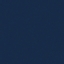
Land use / land cover: SeaLake